Interaction volume radius: 5 \u00c5
Interaction volume height: 30 \u00c5
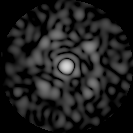
Disorder parameter: 0.7694